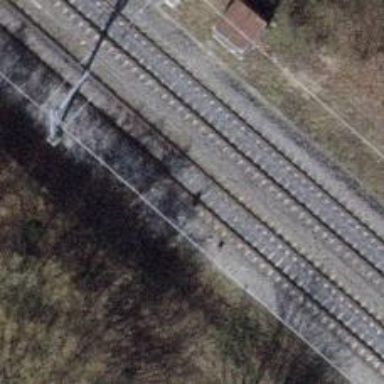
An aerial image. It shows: Railway switch.